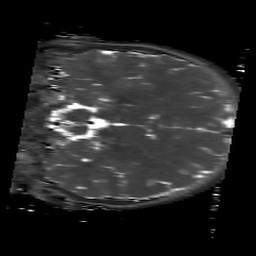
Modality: T2map
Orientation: coronal
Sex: male
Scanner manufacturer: siemens
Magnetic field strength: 3 T
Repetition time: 4 s